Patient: sex M, age 49
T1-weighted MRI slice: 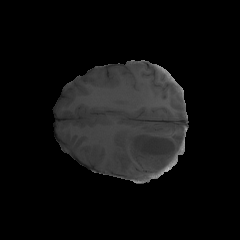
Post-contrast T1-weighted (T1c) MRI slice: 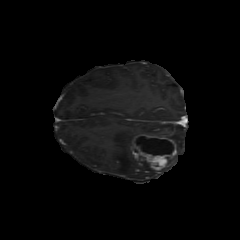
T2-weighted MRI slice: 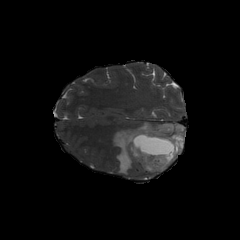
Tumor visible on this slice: yes
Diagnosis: Astrocytoma, IDH-mutant
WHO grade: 4